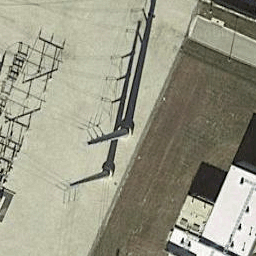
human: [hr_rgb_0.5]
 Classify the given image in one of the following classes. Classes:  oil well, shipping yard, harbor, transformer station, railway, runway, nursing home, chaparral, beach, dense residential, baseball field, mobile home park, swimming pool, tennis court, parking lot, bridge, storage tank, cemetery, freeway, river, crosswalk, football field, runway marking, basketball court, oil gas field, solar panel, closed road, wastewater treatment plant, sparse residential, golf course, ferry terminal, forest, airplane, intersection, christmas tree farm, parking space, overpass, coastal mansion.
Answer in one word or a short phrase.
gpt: transformer station